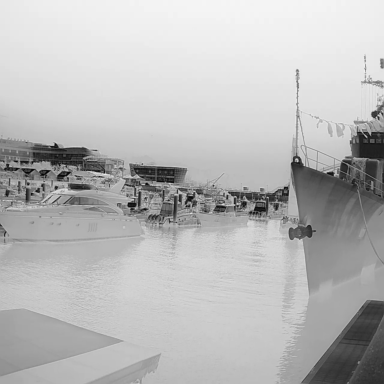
There are five canoes in the infrared image.